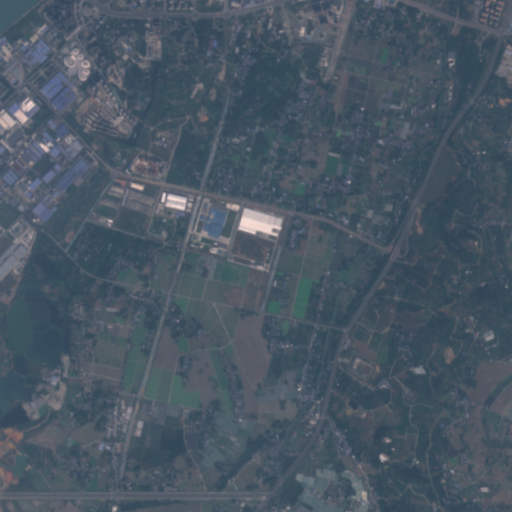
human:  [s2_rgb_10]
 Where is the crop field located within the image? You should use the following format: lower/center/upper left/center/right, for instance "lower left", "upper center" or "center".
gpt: The crop field is located in the lower right of the image.
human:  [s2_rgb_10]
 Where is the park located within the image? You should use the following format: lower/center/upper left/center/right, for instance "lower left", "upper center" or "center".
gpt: The park is located in the upper left of the image.
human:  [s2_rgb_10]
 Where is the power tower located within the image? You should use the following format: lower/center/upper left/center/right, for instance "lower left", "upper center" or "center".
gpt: The power tower is located in the upper right of the image.
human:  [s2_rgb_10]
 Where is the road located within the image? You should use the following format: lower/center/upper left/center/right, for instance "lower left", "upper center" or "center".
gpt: There is no road in the image.